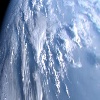
Label: cloud